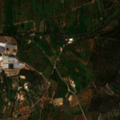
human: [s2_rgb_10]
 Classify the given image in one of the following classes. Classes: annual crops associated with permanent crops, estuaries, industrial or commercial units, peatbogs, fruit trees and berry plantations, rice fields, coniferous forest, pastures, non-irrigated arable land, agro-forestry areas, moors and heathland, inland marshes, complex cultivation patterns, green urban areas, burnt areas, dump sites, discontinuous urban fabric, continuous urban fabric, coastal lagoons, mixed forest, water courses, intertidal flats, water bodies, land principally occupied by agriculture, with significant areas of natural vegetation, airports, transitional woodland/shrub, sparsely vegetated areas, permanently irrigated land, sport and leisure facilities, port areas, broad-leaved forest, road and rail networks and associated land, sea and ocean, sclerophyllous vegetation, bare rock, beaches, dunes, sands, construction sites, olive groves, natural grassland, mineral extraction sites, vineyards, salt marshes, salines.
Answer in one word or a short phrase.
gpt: annual crops associated with permanent crops, complex cultivation patterns, land principally occupied by agriculture, with significant areas of natural vegetation, sclerophyllous vegetation